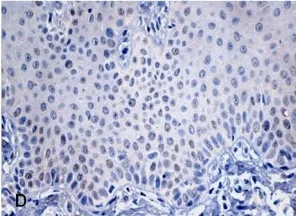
MCM-5.
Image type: pathology (immunostaining)